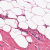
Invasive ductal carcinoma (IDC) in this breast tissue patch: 0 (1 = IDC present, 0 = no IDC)